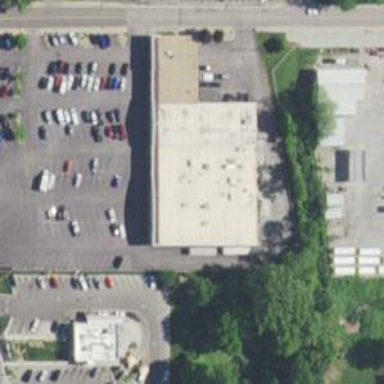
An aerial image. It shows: Retail building.